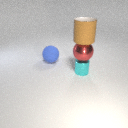
small cyan metal cylinder below large brown rubber cylinder